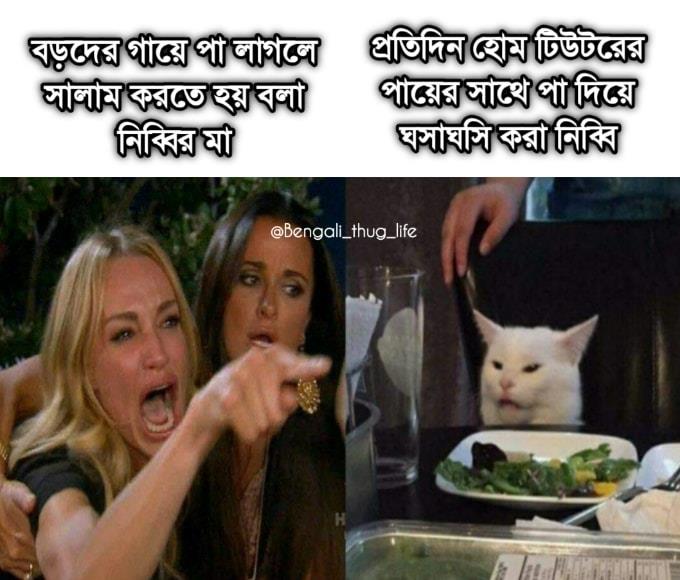
Caption: বড়দের গায়ে পা লাগলে সালাম করতে হয় বলা নিব্বির মা    প্রতিদিন হোম টিউটরের পায়ের সাথে পা দিয়ে ঘসাঘসি করা নিব্বি
Label: hate